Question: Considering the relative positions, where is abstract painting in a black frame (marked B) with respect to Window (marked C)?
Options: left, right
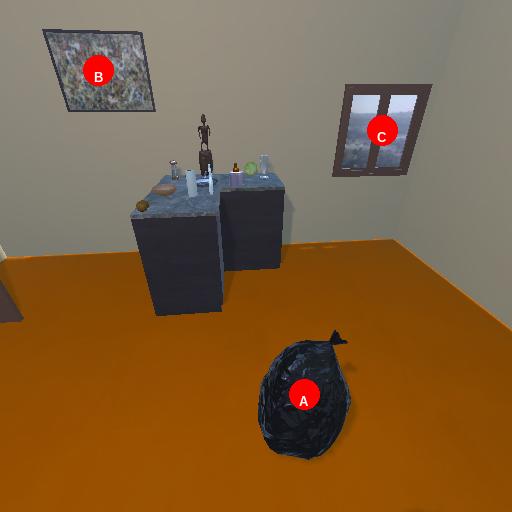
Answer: left